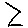
Label: zigzag